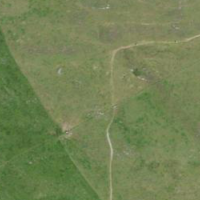
EUNIS habitat code: 26
Species observed at this site:
Ajuga reptans
Campanula scheuchzeri
Bistorta vivipara
Rumex alpinus
Clinopodium alpinum
Crepis aurea
Phyteuma orbiculare